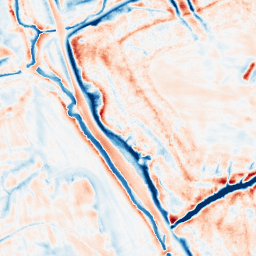
Category: edge_preserving
Decomposition family: bilateral
Decomposition parameters: d: 21
sigma_color: 100
sigma_space: 75
Upsampling method: bicubic
Upsampling parameters: scale: 2
Upsampling scale: 2